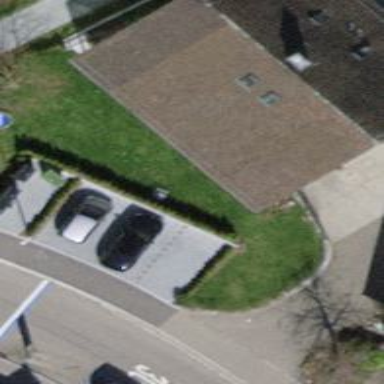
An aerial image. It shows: Apartments building with pitched roof.